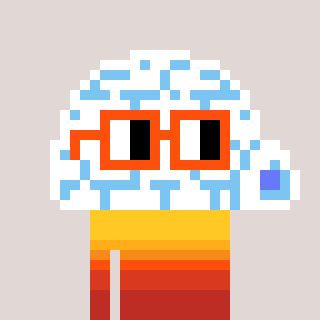
a pixel art character with square orange glasses, a igloo-shaped head and a grayscale-colored body on a warm background